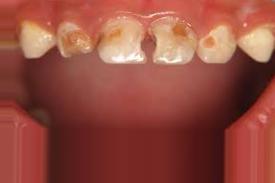
Condition: Caries